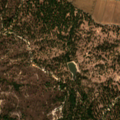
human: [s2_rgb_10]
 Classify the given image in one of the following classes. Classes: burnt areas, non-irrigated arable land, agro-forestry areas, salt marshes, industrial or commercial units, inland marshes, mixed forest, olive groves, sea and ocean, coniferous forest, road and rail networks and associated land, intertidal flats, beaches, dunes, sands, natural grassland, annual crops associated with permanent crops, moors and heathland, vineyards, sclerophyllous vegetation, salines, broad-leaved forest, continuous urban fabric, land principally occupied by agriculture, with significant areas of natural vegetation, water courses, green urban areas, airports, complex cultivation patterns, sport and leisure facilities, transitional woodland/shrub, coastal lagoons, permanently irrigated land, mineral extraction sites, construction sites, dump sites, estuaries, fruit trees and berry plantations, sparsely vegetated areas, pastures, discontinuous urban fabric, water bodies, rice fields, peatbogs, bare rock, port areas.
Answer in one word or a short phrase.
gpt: rice fields, agro-forestry areas, broad-leaved forest, mixed forest